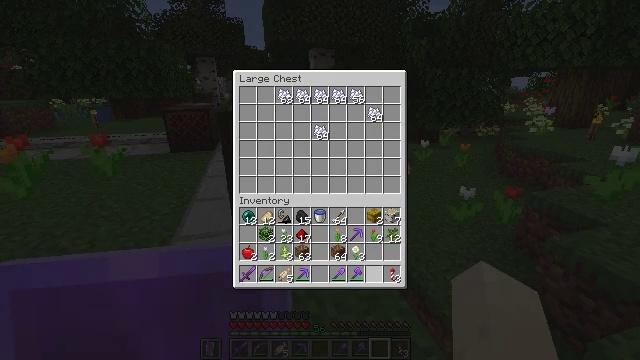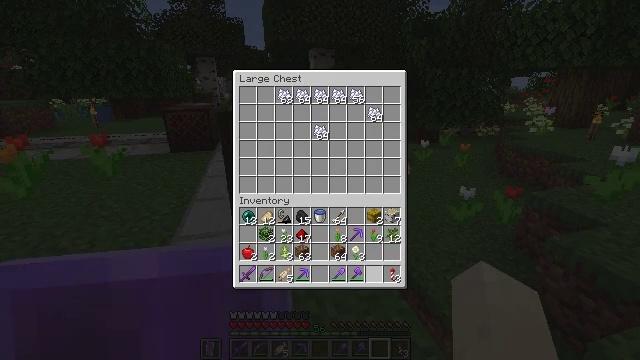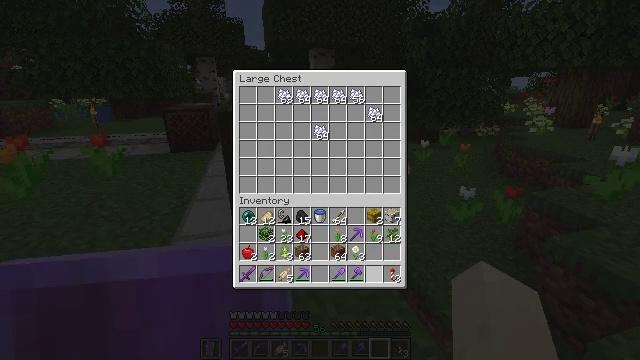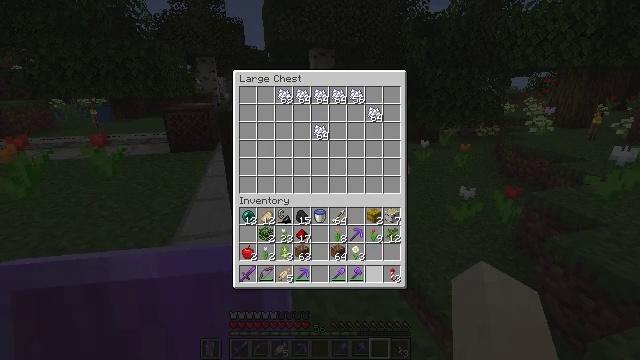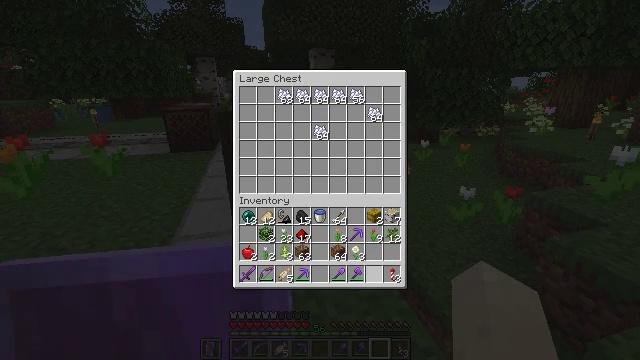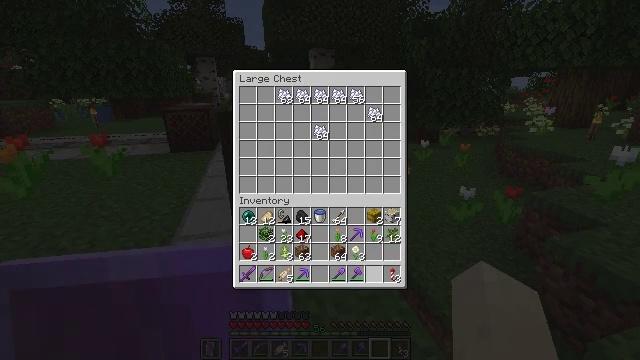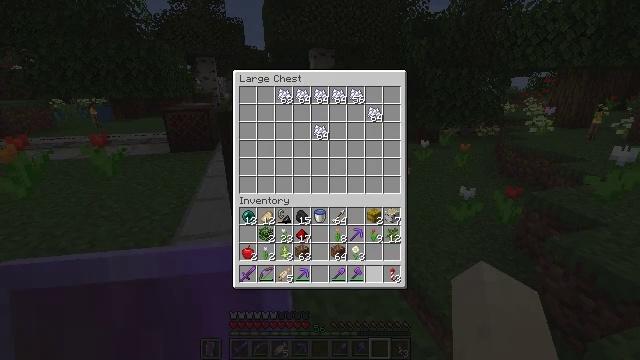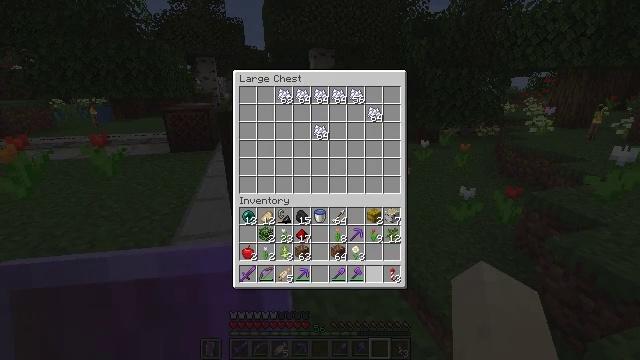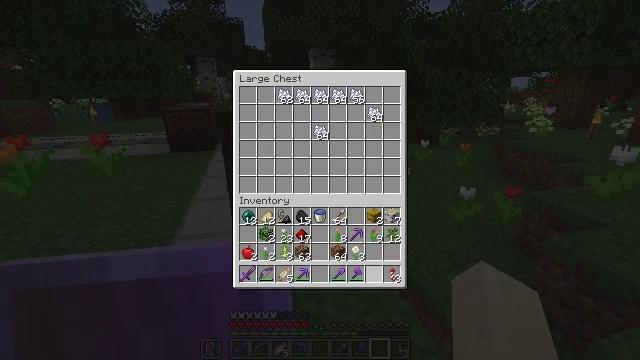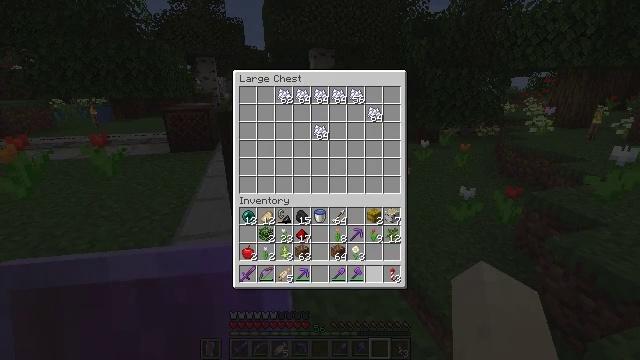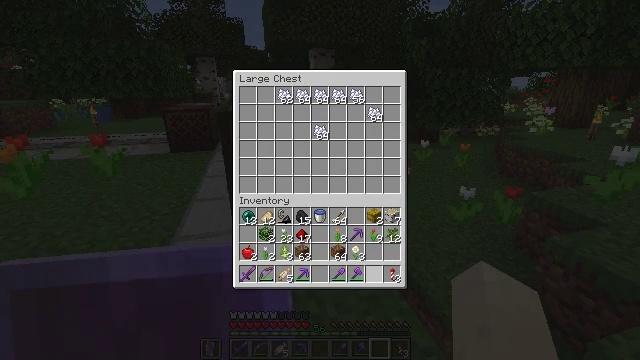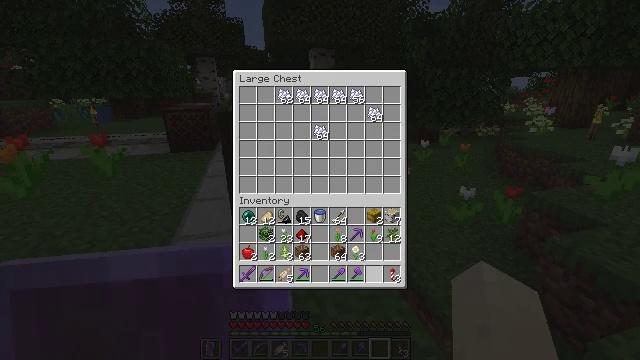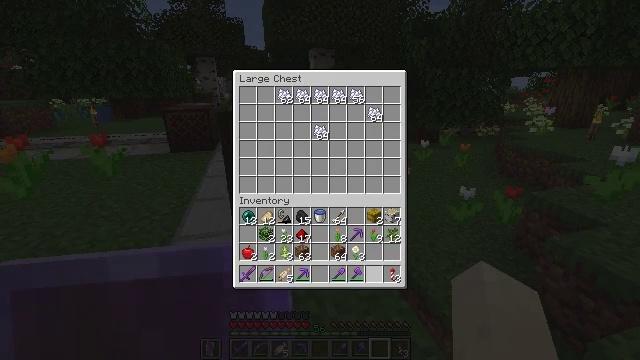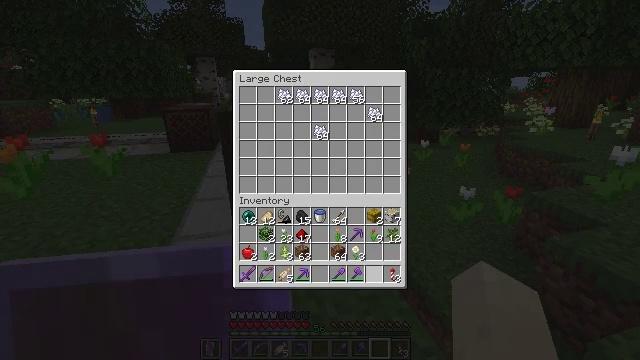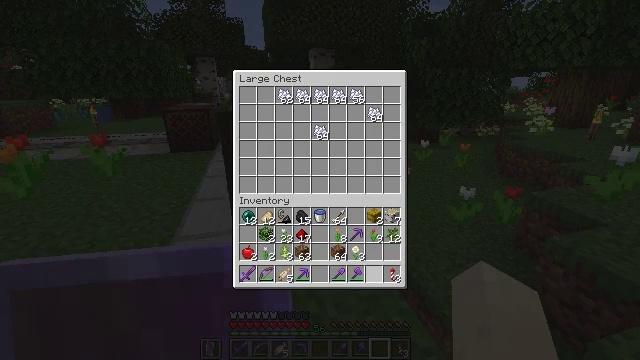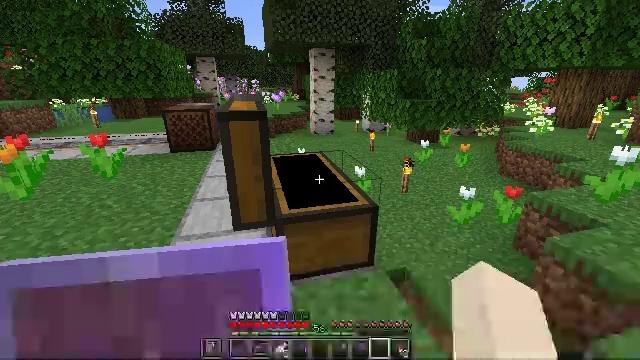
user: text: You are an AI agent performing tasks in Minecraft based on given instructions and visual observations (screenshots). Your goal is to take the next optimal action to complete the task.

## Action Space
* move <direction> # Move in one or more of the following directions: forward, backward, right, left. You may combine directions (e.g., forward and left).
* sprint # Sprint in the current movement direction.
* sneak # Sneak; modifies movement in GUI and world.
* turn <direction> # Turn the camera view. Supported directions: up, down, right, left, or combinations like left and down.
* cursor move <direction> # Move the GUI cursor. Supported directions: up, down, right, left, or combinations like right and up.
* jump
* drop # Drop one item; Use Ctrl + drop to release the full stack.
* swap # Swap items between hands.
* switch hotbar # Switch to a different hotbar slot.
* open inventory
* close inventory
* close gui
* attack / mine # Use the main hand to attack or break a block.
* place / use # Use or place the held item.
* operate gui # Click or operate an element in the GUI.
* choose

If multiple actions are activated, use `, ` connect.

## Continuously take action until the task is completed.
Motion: motion action
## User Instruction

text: Mine the composter block.
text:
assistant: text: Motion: sneak
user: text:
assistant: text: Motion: sneak
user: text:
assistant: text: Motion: sneak
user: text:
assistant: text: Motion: sneak
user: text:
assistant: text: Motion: sneak
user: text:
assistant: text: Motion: sneak
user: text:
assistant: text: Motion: sneak
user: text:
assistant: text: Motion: no_op
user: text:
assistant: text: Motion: no_op
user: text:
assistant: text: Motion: no_op
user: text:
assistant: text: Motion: no_op
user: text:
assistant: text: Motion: no_op
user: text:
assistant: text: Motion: no_op
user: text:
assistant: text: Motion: no_op
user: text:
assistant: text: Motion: no_op
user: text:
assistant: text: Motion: no_op
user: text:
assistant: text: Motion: turn right
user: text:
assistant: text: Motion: turn right and up
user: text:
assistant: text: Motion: turn right and up
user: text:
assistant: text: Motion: turn right and up
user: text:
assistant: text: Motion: no_op
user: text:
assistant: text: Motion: no_op
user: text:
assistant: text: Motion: no_op
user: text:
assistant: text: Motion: no_op
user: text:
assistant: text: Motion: no_op
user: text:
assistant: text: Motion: no_op
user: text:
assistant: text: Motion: no_op
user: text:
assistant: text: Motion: no_op
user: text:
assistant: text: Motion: no_op
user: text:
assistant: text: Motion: no_op